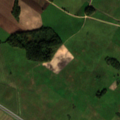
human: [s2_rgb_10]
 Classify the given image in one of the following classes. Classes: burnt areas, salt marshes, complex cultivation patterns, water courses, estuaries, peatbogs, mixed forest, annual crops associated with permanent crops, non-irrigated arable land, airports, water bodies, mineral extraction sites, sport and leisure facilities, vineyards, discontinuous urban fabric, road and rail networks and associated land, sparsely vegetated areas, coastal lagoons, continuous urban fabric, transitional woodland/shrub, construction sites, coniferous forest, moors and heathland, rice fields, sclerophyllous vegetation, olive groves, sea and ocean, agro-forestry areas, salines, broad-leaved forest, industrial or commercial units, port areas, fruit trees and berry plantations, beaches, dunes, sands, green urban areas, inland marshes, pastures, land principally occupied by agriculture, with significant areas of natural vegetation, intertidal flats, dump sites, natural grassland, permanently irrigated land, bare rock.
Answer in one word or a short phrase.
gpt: non-irrigated arable land, complex cultivation patterns, land principally occupied by agriculture, with significant areas of natural vegetation